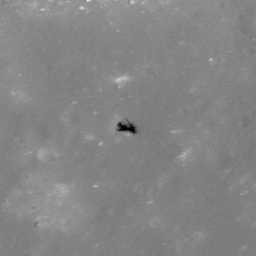
Pit: Messier A 1
Host crater: Messier A
Host type: impact_melt
Lunar coordinates: latitude -2.028, longitude 46.9